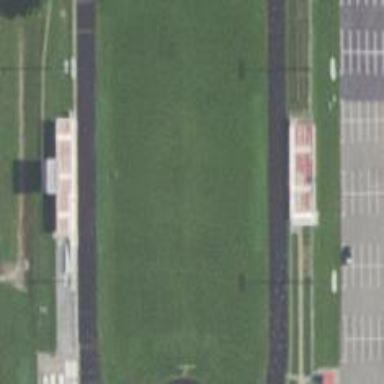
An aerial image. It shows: American football pitch.